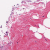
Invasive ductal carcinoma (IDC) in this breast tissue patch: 0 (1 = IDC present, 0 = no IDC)